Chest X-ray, AP view. Patient: 54 years old, sex M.
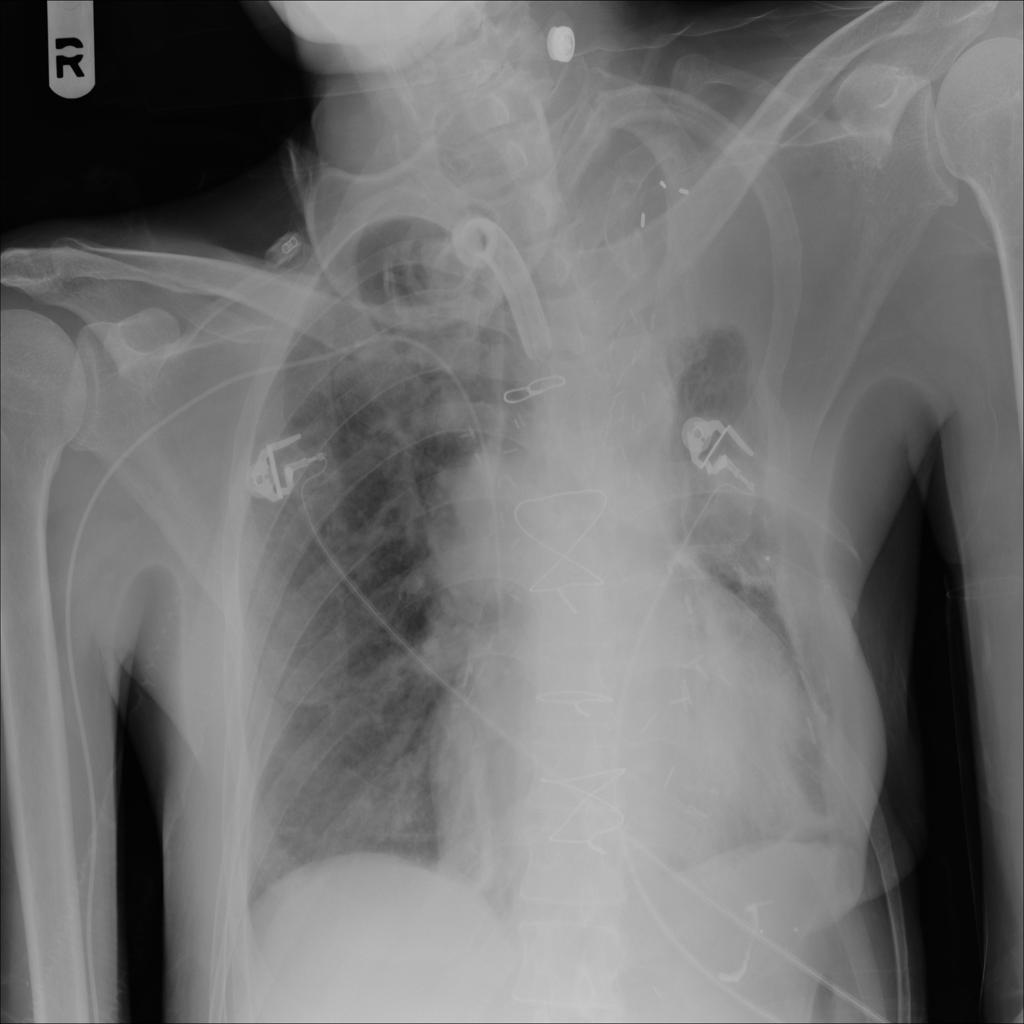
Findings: No Finding